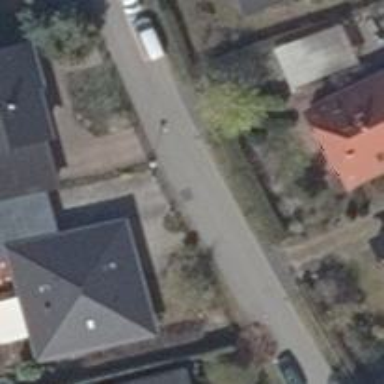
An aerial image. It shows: Driveway.